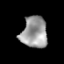
Tissue: prostate
Cell type: T cells
Senescence score: 0.2453
Nuclear area (px): 800
Mean DAPI intensity: 155.119